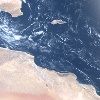
Label: water